Question: I'm working on my portfolio and have pasted code for a Bootstrap carousel, but it's not showing up correctly. I've been researching but can't seem to find a reason this would happen. Other carousel templates are showing up similarly. Does this look like a CSS issue?
Screenshot:

Here's the code:
'''
<!-- About Me ---------------------------------------------------------->
<section class="bg-primary" id="about">
<div class="container">
<div class="row">
<div class="col-lg-8 col-lg-offset-2 text-center aboutMe">
<h2 class="section-heading">About Me</h2>
<hr class="light">
<p class="text-faded">I'm a full stack web developer with a passion for HTML and CSS. I love learning new languages and building from the ground up. In my spare time I enjoy being with my family and pets, traveling to Orleans, Cape Cod and avoiding doing laundry.
</p>
</div>
</div>
</div>
<!---Carousel -------------------------------------------------------------->
<div id="portfolio-Carousel" class="carousel slide" data-ride="carousel">
<ol class="carousel-indicators">
<li data-target="#portfolio-Carousel" data-slide-to="0" class="active"></li>
<li data-target="#portfolio-Carousel" data-slide-to="1"></li>
<li data-target="#portfolio-Carousel" data-slide-to="2"></li>
</ol>
<div class="carousel-inner" role="listbox">
<div class="carousel-item active">
<img class="d-block img-fluid" src="..." alt="First slide">
</div>
<div class="carousel-item">
<img class="d-block img-fluid" src="..." alt="Second slide">
</div>
<div class="carousel-item">
<img class="d-block img-fluid" src="..." alt="Third slide">
</div>
</div>
<a class="carousel-control-prev" href="#portfolio-Carousel" role="button" data-slide="prev">
<span class="carousel-control-prev-icon" aria-hidden="true"></span>
<span class="sr-only">Previous</span>
</a>
<a class="carousel-control-next" href="#portfolio-Carousel" role="button" data-slide="next">
<span class="carousel-control-next-icon" aria-hidden="true"></span>
<span class="sr-only">Next</span>
</a>
</div>
</section>
'''
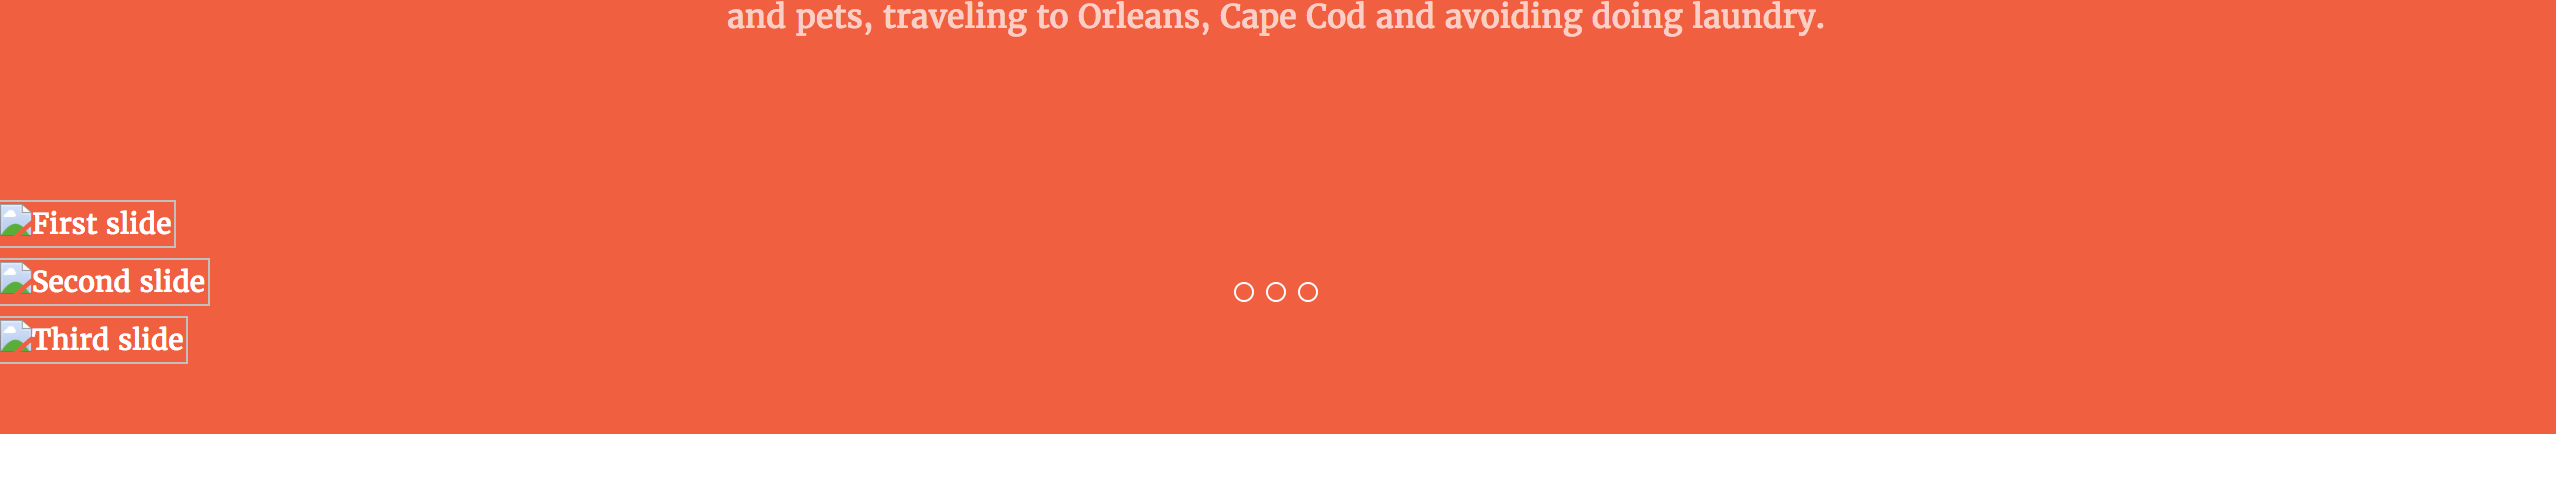
Answer: You must replace 'carousel-item' class to 'item' class. It will work for you.
'''
<section class="bg-primary" id="about">
<div class="container">
<div class="row">
<div class="col-lg-8 col-lg-offset-2 text-center aboutMe">
<h2 class="section-heading">About Me</h2>
<hr class="light">
<p class="text-faded">I'm a full stack web developer with a passion for HTML and CSS. I love learning new languages and building from the ground up. In my spare time I enjoy being with my family and pets, traveling to Orleans, Cape Cod and avoiding doing laundry.
</p>
</div>
</div>
</div>
<!---Carousel -------------------------------------------------------------->
<div id="portfolio-Carousel" class="carousel slide" data-ride="carousel">
<ol class="carousel-indicators">
<li data-target="#portfolio-Carousel" data-slide-to="0" class="active"></li>
<li data-target="#portfolio-Carousel" data-slide-to="1"></li>
<li data-target="#portfolio-Carousel" data-slide-to="2"></li>
</ol>
<div class="carousel-inner" role="listbox">
<div class="item active">
<img class="d-block img-fluid" src="..." alt="First slide">
</div>
<div class="item">
<img class="d-block img-fluid" src="..." alt="Second slide">
</div>
<div class="item">
<img class="d-block img-fluid" src="..." alt="Third slide">
</div>
</div>
<a class="carousel-control-prev" href="#portfolio-Carousel" role="button" data-slide="prev">
<span class="carousel-control-prev-icon" aria-hidden="true"></span>
<span class="sr-only">Previous</span>
</a>
<a class="carousel-control-next" href="#portfolio-Carousel" role="button" data-slide="next">
<span class="carousel-control-next-icon" aria-hidden="true"></span>
<span class="sr-only">Next</span>
</a>
</div>
</section>
'''